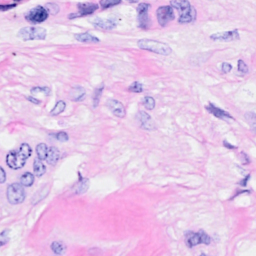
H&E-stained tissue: Breast